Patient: sex M, age 61
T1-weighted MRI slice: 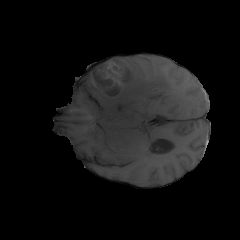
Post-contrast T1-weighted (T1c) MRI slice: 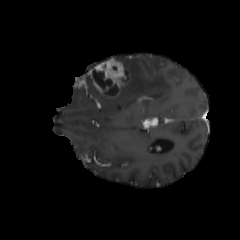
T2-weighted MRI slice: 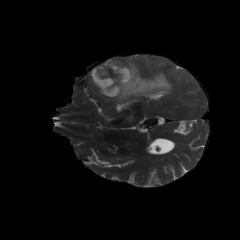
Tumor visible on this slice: yes
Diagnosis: Glioblastoma, IDH-wildtype
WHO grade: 4